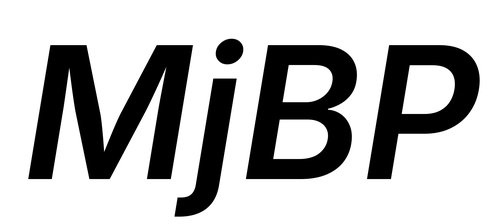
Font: Inter-Italic_SemiBold_Italic